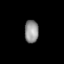
Tissue: lung
Cell type: Others
Senescence score: 0.221
Nuclear area (px): 310
Mean DAPI intensity: 146.145